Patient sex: M
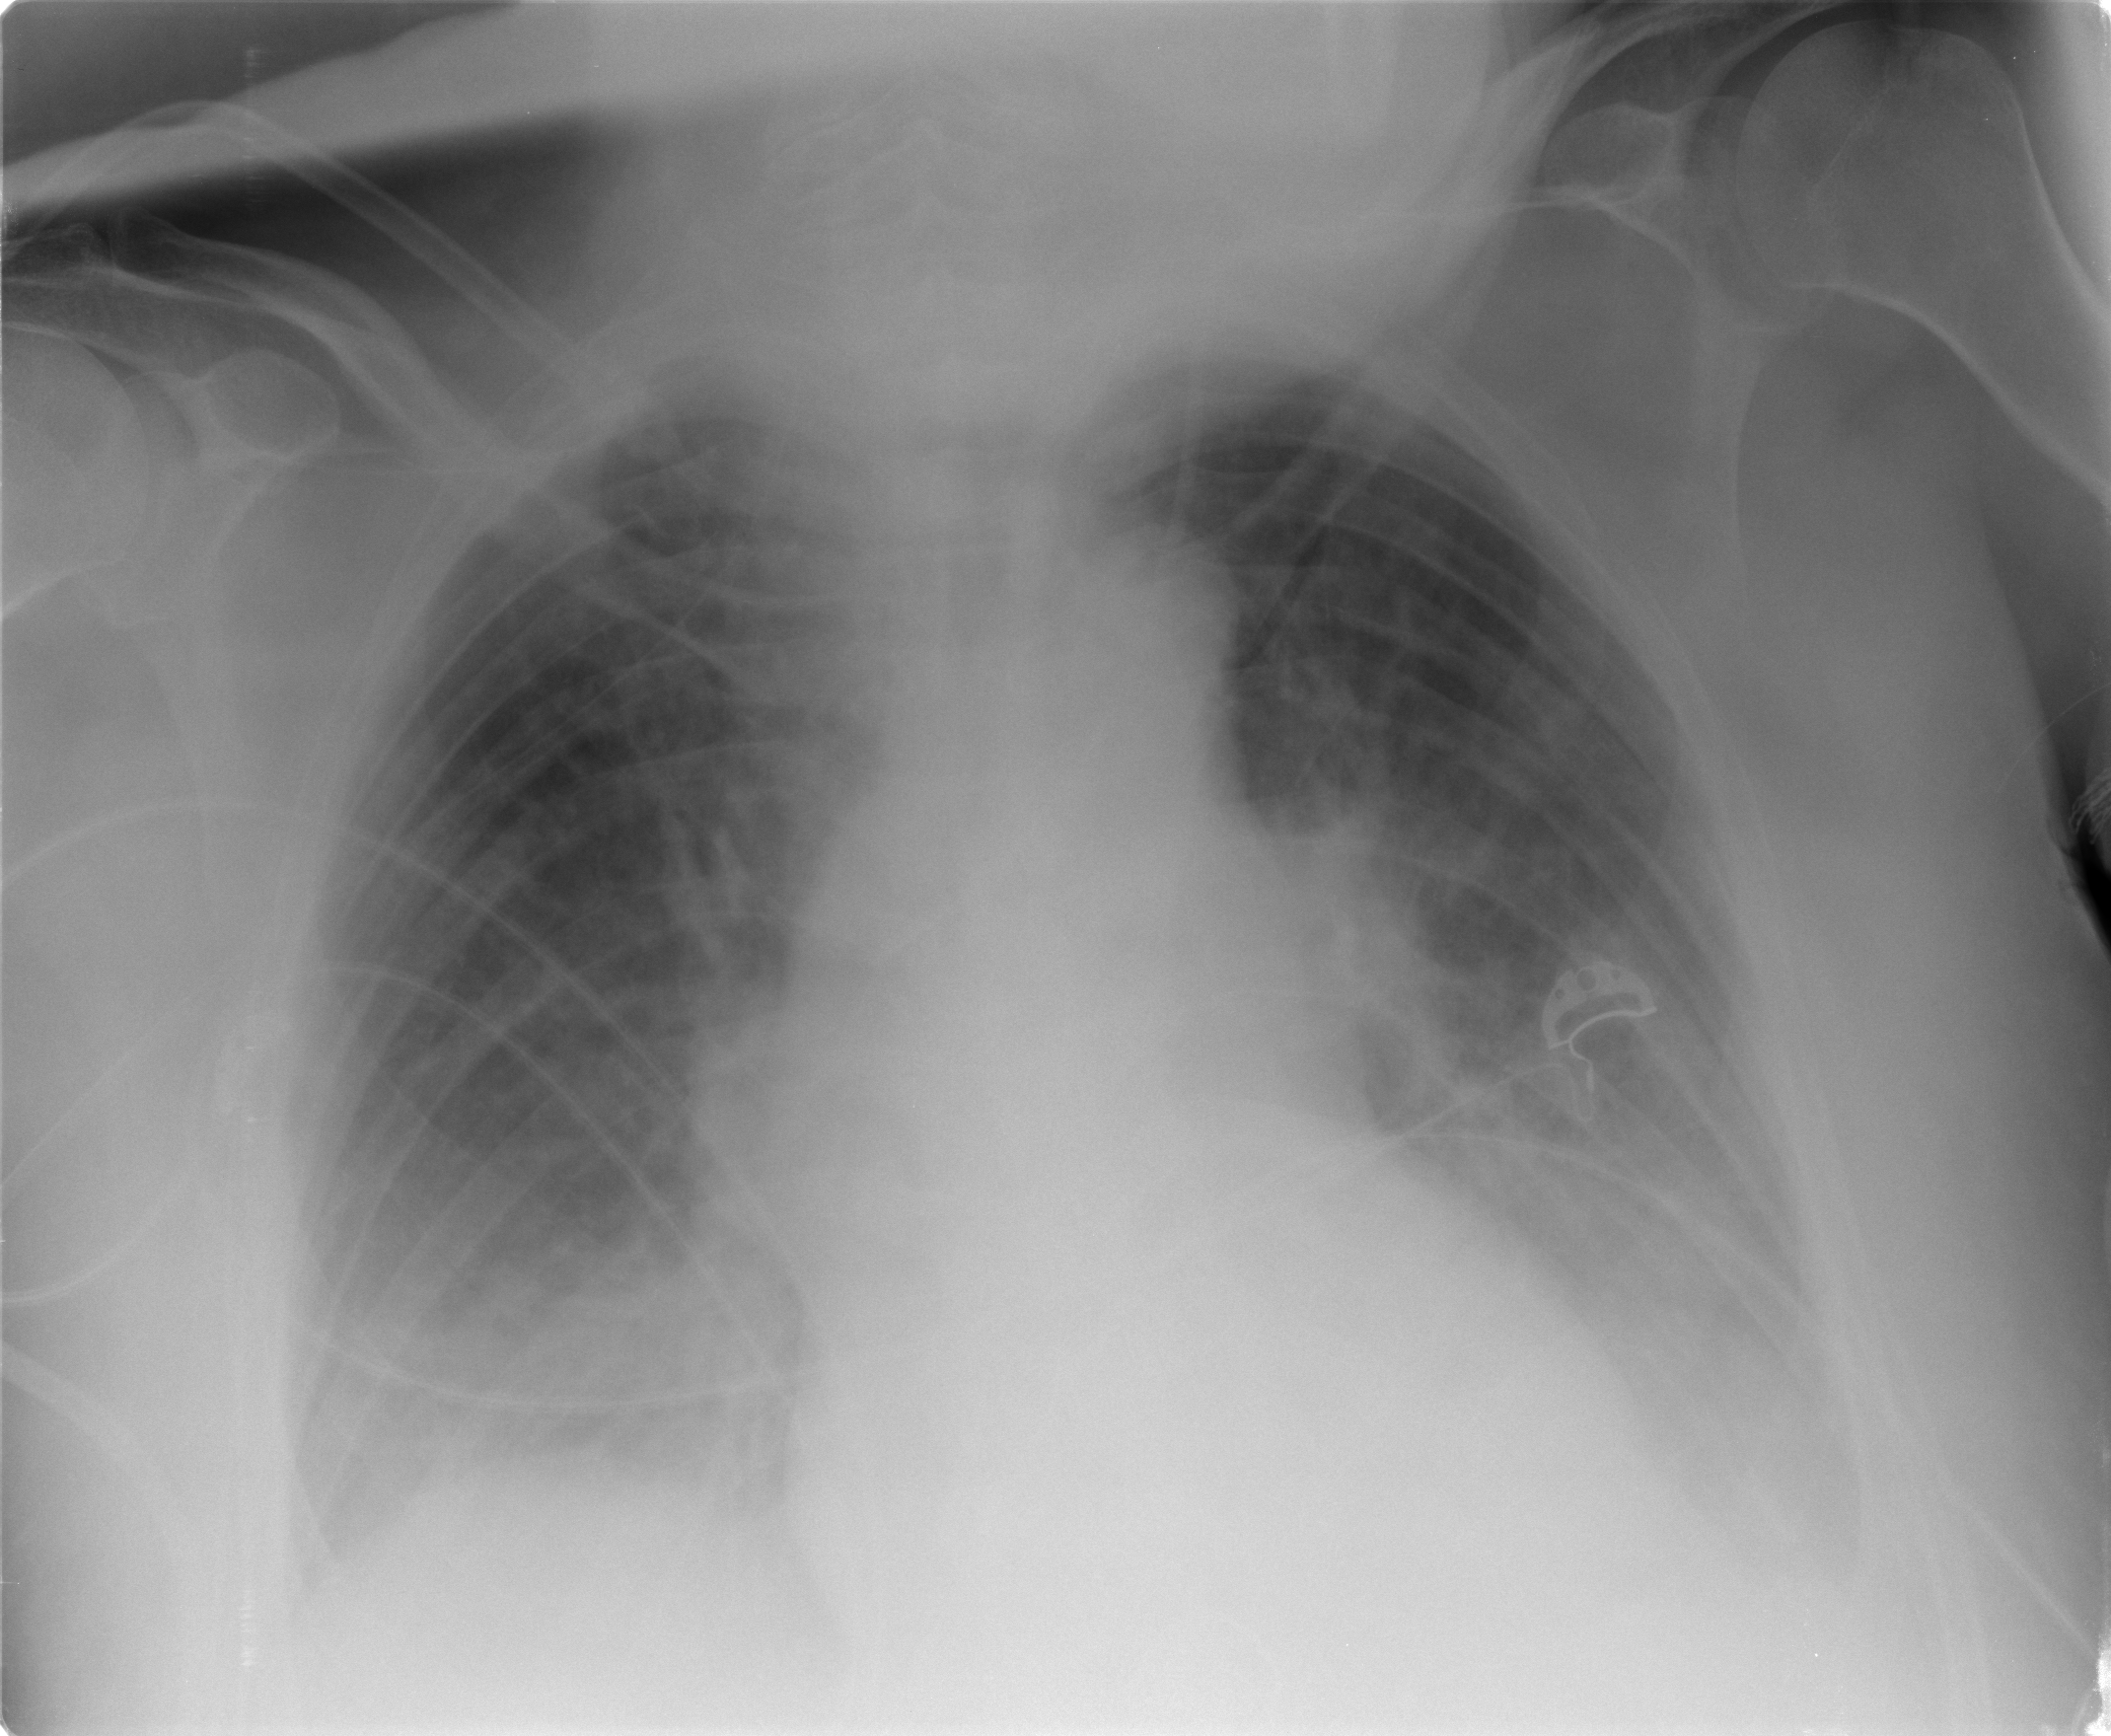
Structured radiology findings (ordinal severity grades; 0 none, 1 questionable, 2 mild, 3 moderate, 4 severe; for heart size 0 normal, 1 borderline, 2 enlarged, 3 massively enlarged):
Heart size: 0
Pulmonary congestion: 2
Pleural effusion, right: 2
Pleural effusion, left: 2
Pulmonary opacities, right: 0
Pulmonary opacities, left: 0
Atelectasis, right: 2
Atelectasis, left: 2